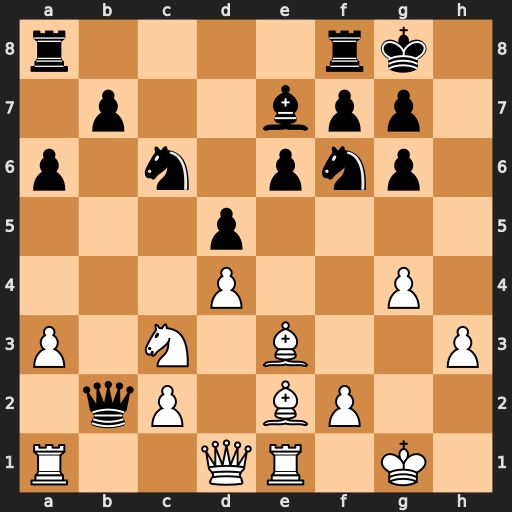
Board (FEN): r4rk1/1p2bpp1/p1n1pnp1/3p4/3P2P1/P1N1B2P/1qP1BP2/R2QR1K1
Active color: w
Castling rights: -
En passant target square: -
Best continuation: Na4 Qxa1 Qxa1